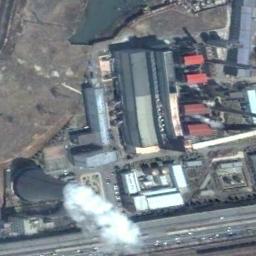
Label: thermal_power_station